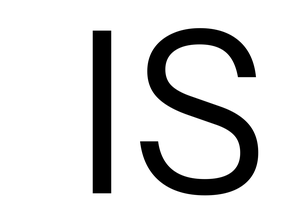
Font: InstrumentSans_Regular